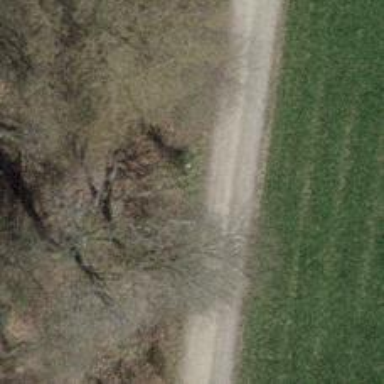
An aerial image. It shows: Compacted track with grade2 level.